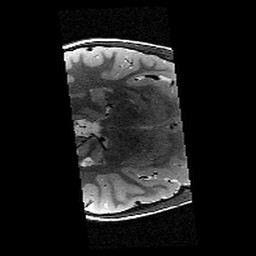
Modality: T2w
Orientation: axial
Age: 9
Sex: male
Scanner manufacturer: siemens
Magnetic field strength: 3 T
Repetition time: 9.23 s
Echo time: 0.067 s